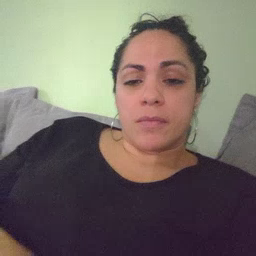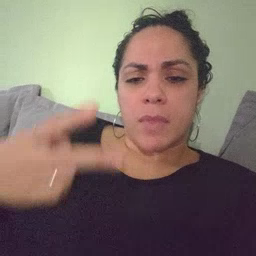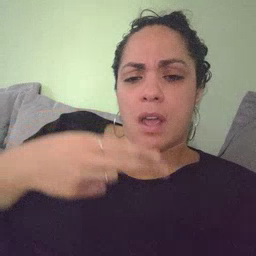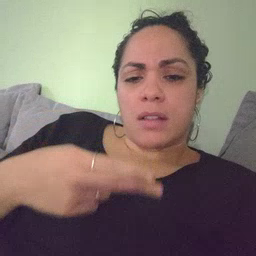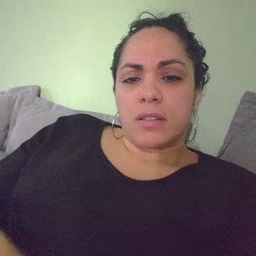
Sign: cut